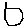
Label: hexagon